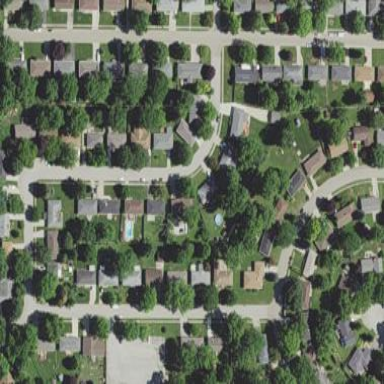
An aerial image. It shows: Residential neighbourhood consisting of single-family homes.